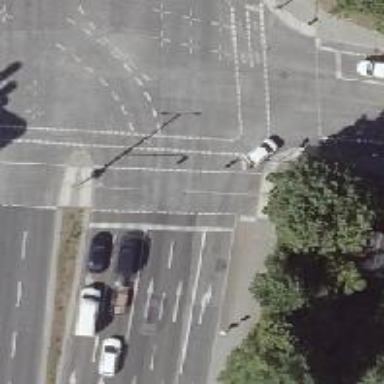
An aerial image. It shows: Asphalt cycleway with crossing controlled by traffic signals.